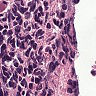
Metastatic tissue present: no